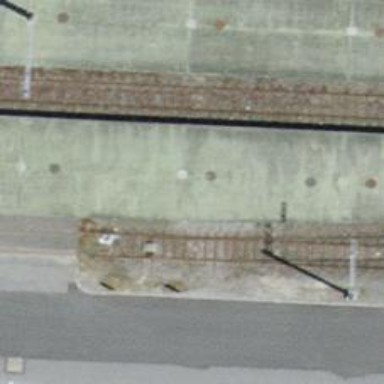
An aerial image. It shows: Single-track railway siding with electrified contact lines.